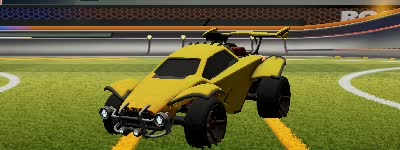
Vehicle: octane